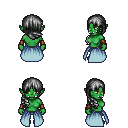
a pixel art fantasy rpg character, female body template, orc, green skin, overskirt, teal pants, gray right-swept hairstyle, leather bracers, four views (front, back, left, right), 2x2 character sprite sheet, small pixel art, hard edges, no anti-aliasing